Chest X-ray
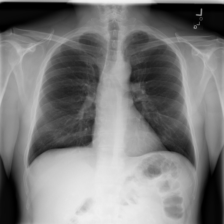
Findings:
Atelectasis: negative
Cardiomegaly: negative
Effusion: negative
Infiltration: negative
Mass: negative
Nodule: negative
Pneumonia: negative
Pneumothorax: negative
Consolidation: negative
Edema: negative
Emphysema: negative
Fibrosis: negative
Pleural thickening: negative
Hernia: negative